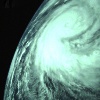
Label: cloud